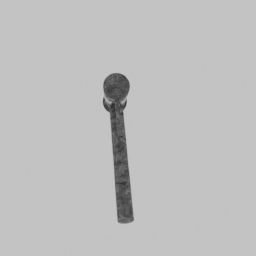
Label: appliances